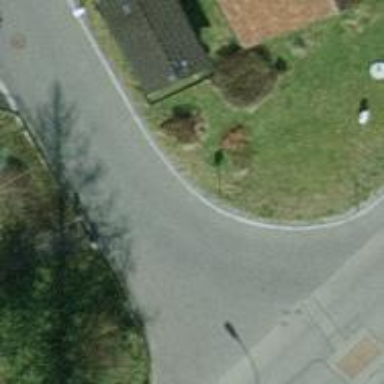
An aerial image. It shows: Asphalt road in residential area.